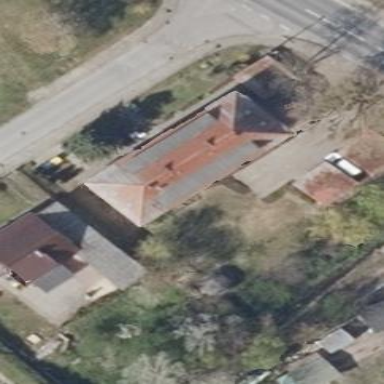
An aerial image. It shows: Hipped roof house.